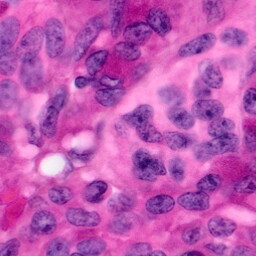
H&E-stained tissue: Pancreatic